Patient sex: M
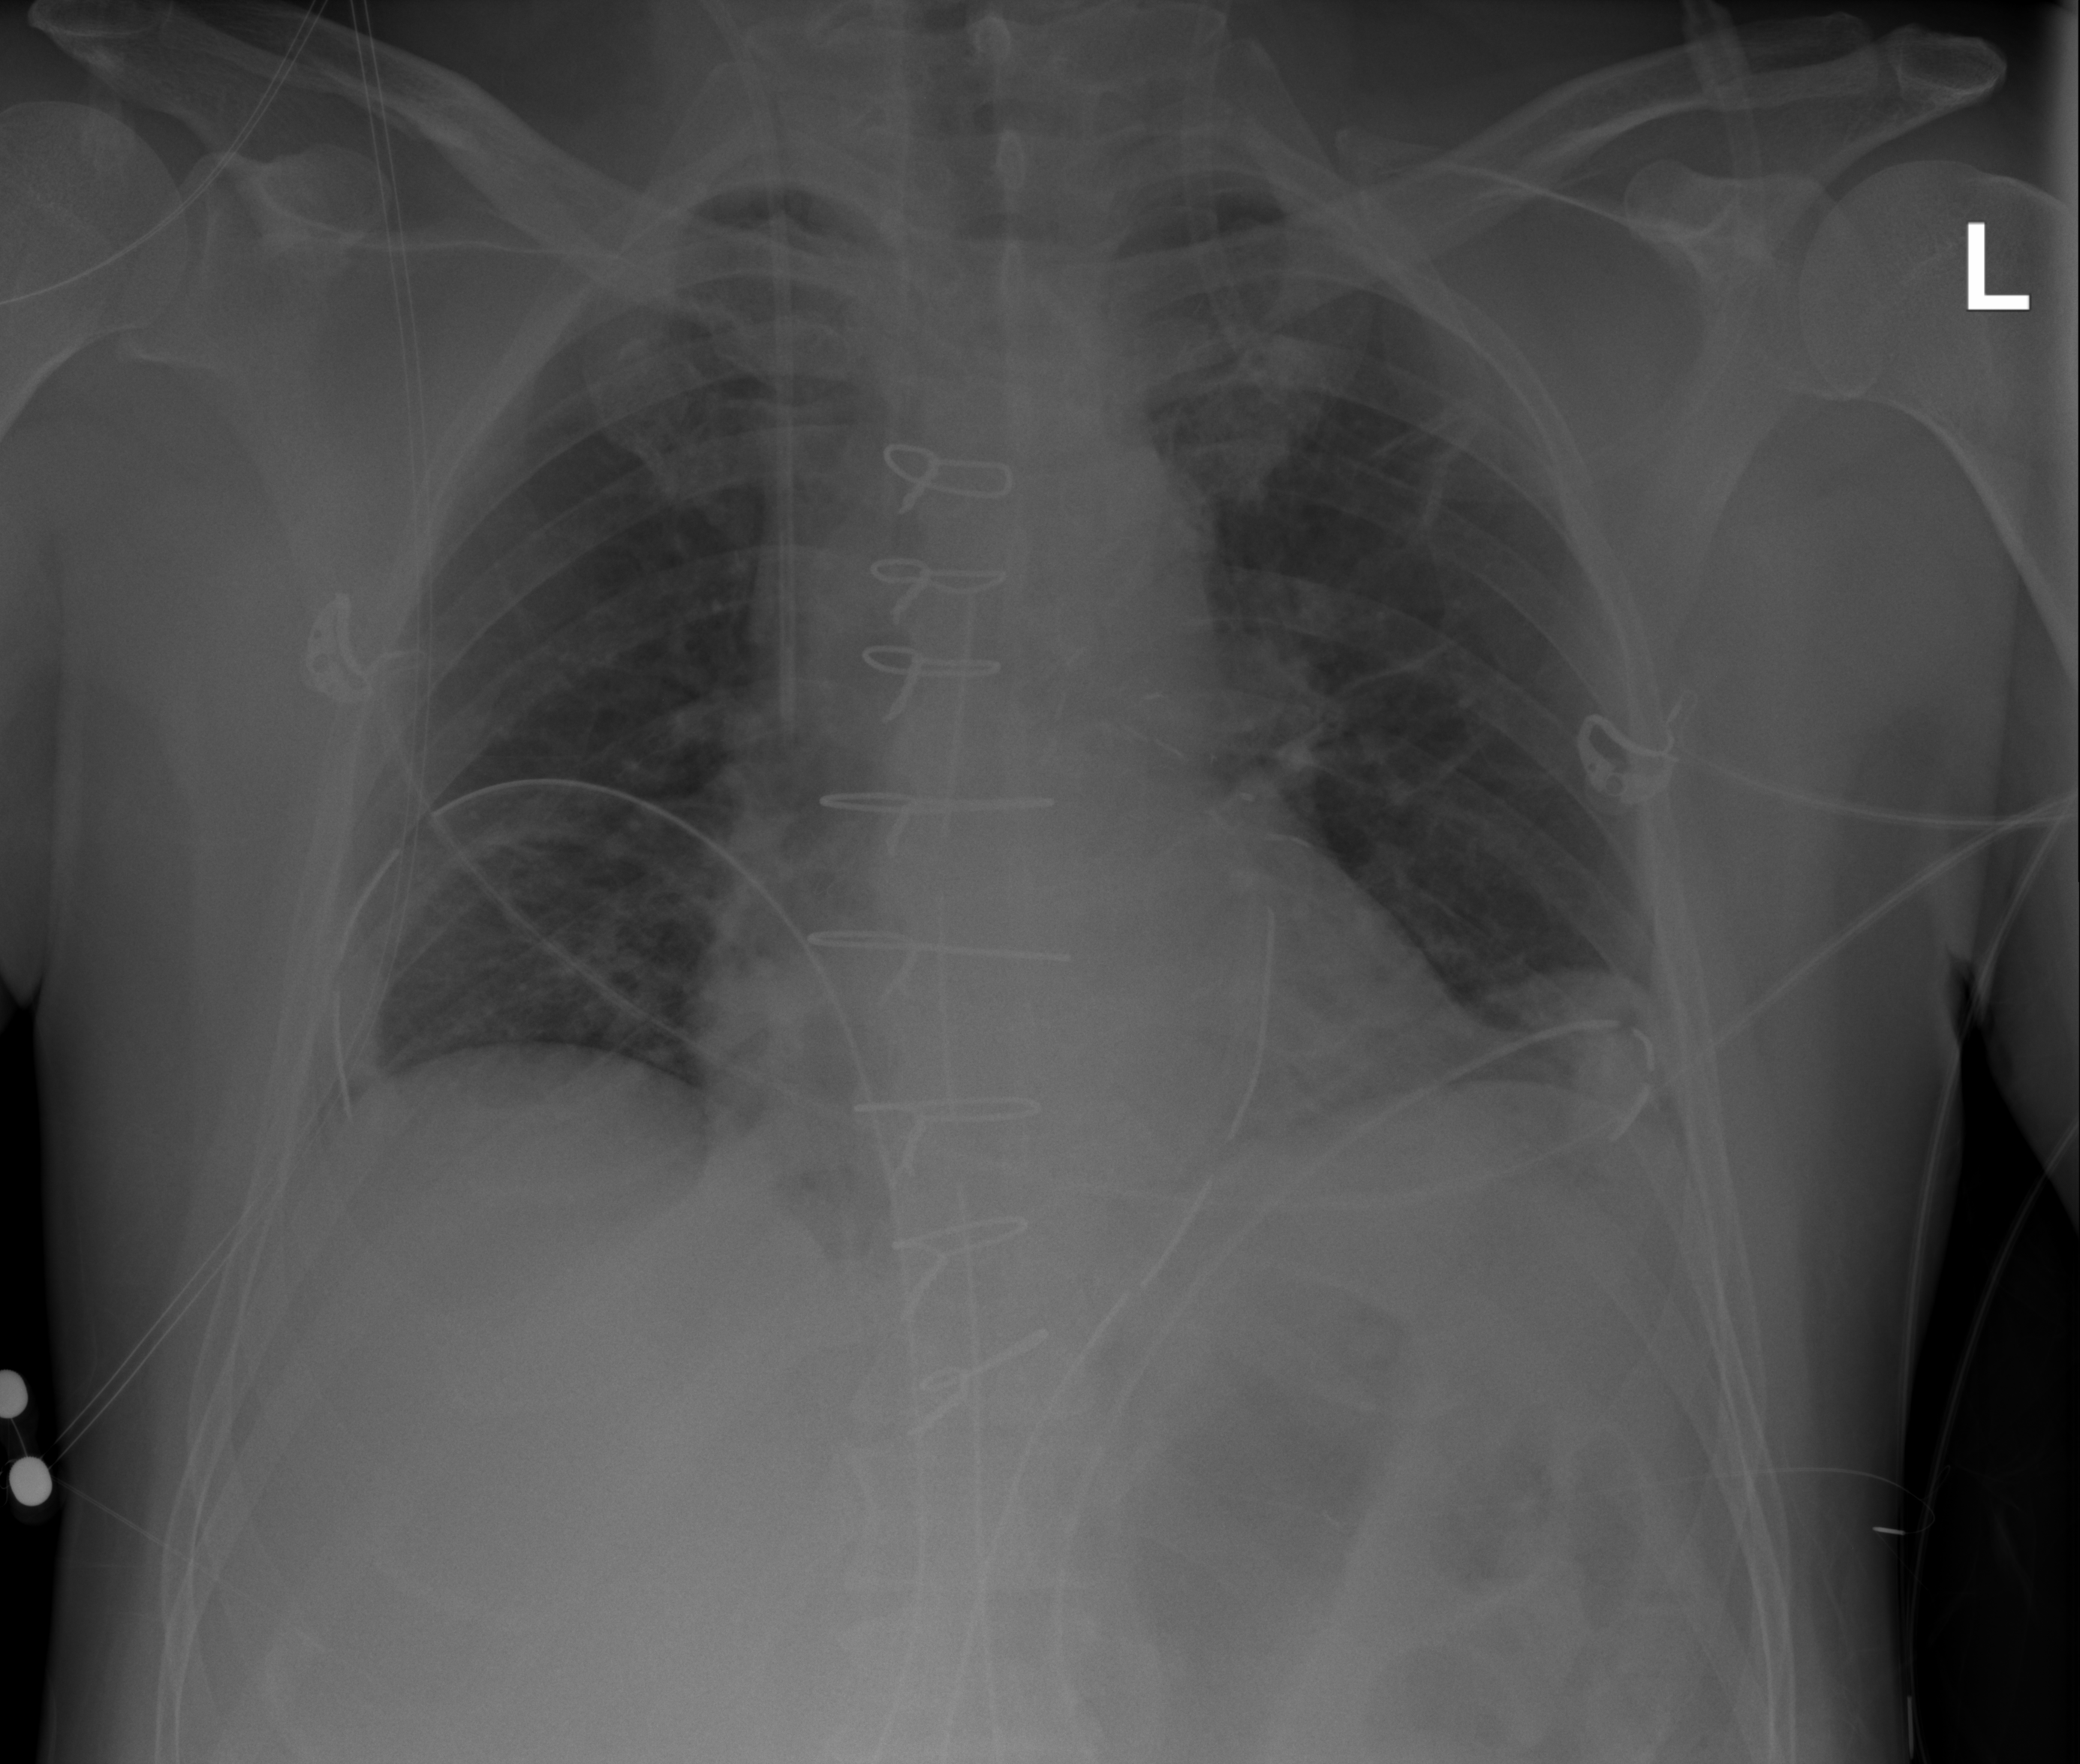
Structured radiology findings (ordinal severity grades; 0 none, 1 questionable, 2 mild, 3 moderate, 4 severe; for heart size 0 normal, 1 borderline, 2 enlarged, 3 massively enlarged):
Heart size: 2
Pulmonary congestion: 0
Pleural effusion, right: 1
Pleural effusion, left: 1
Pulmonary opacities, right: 0
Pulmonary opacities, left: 0
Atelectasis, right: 0
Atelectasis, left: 0